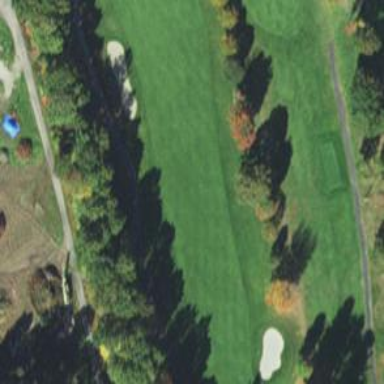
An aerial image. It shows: Golf hole.